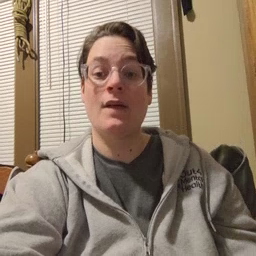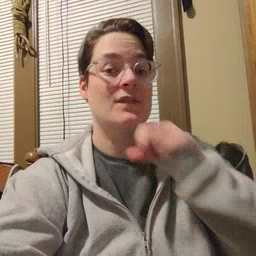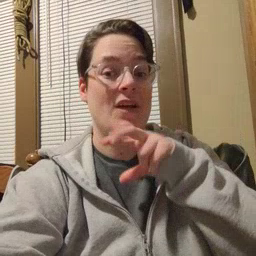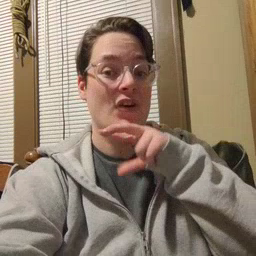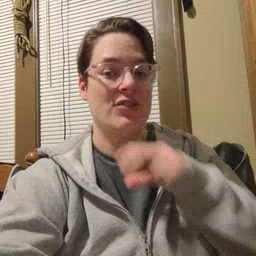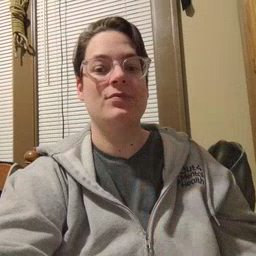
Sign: frog